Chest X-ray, AP view. Patient: 53 years old, sex M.
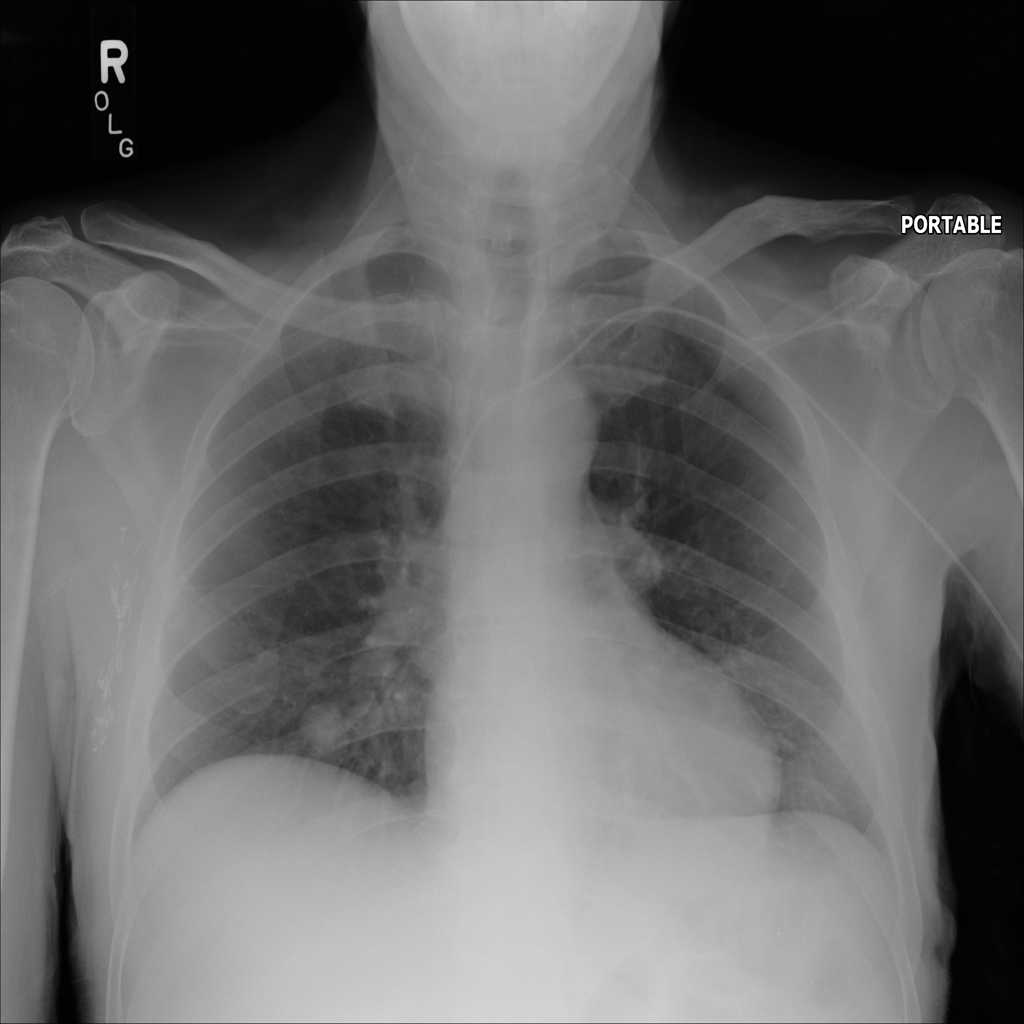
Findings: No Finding